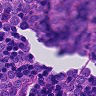
Metastatic tissue present: yes